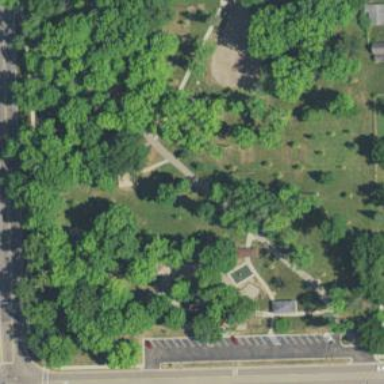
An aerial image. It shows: Park.